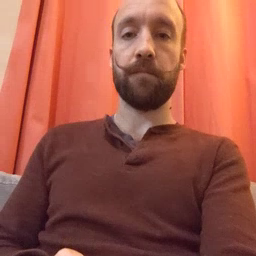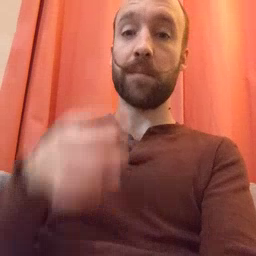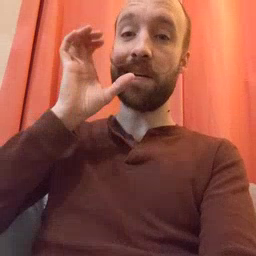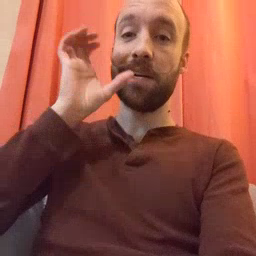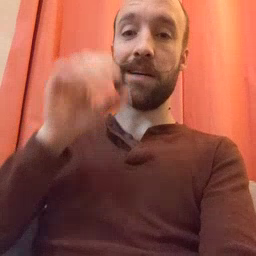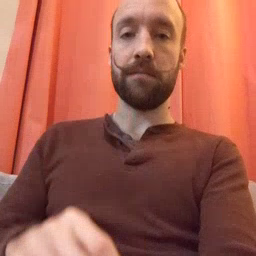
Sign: drink